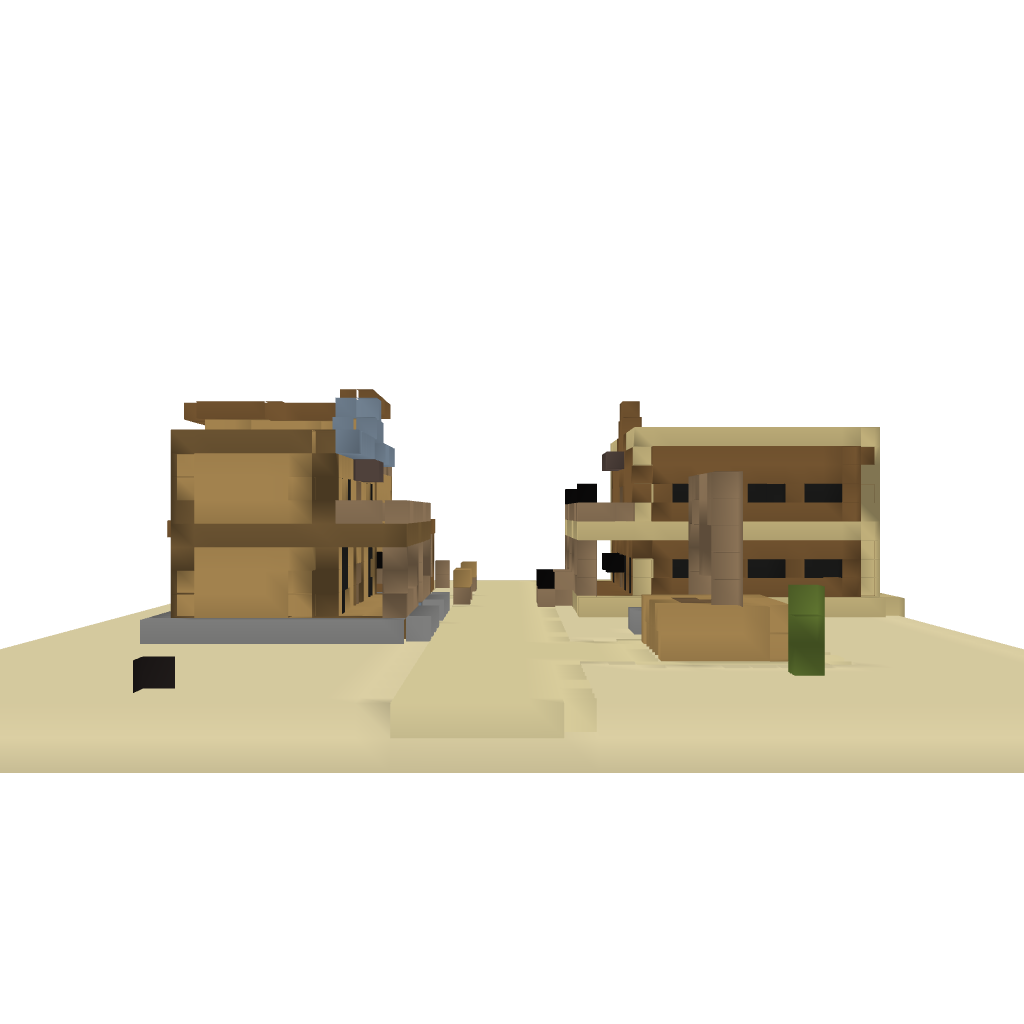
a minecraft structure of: Far west Town